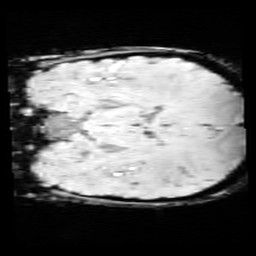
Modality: SWI
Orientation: coronal
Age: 10
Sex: female
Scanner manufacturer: siemens
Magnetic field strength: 3 T
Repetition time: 0.027 s
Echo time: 0.02 s